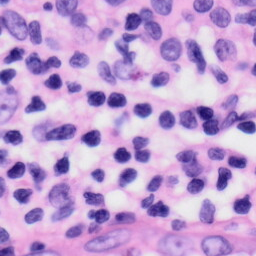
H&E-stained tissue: Skin